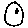
Label: moon